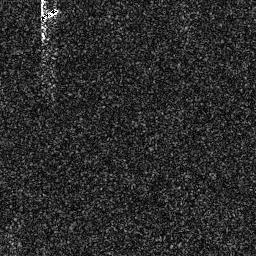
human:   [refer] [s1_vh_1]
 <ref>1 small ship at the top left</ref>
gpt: <box>[[14, 1, 23, 8, 0]]</box>